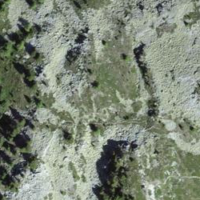
EUNIS habitat code: 31
Species observed at this site:
Chamaenerion angustifolium
Aquila chrysaetos